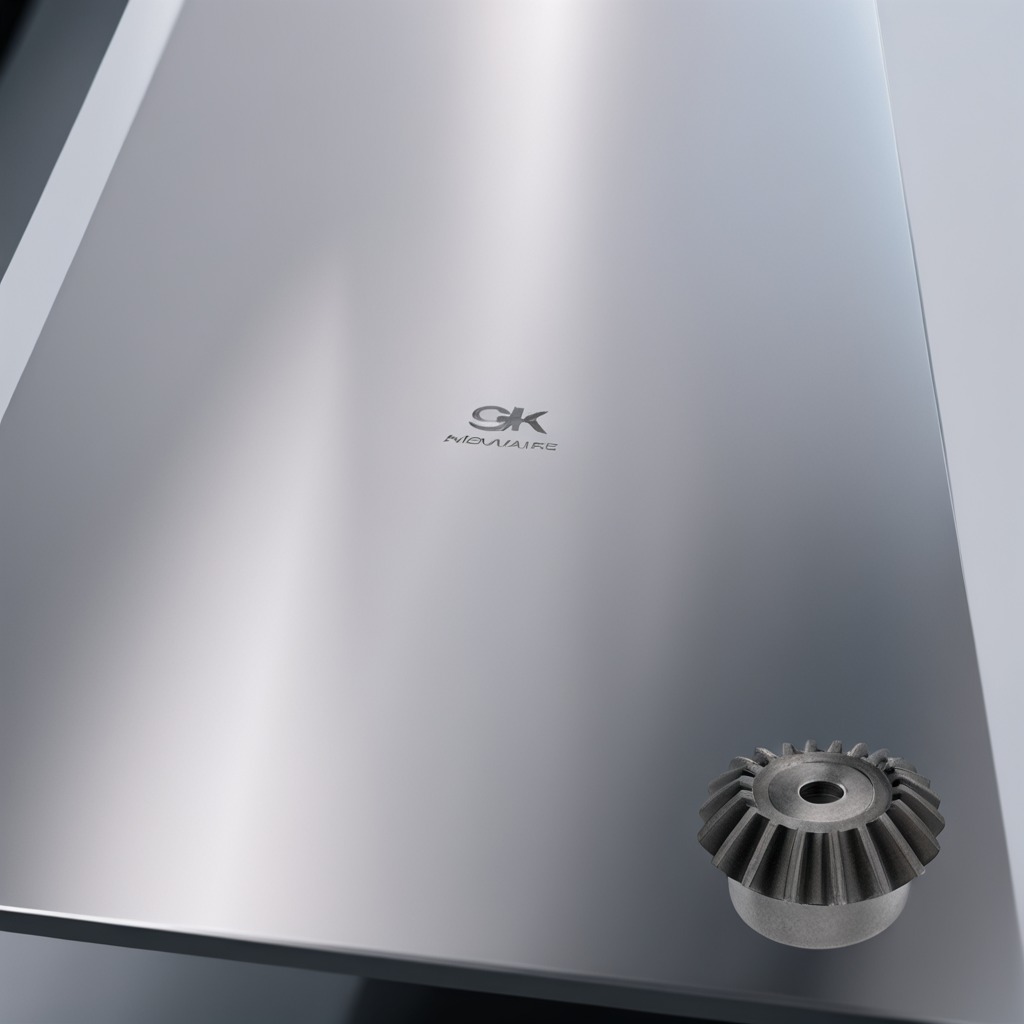
A steel gear with teeth is lying on the stainless steel table in a high-end prototyping lab.